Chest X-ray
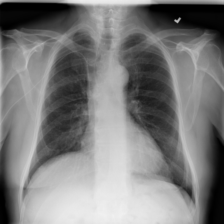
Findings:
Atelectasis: negative
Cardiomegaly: negative
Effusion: negative
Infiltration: negative
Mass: negative
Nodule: negative
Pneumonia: negative
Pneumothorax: negative
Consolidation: negative
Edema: negative
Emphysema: negative
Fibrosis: negative
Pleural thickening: negative
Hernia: negative